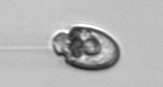
Label: Amphidinium